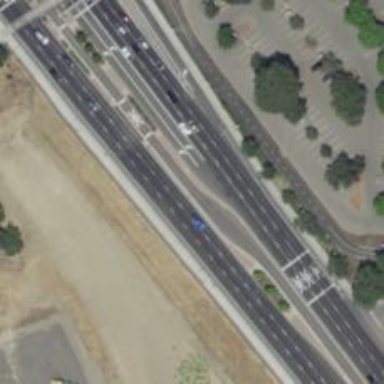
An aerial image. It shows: Busway road.